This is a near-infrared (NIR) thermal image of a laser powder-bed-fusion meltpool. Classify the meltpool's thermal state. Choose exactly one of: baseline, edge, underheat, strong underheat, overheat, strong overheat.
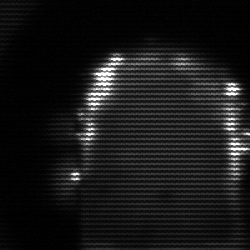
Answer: baseline